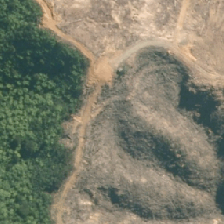
Land cover: harvested_forest